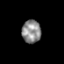
Tissue: prostate
Cell type: T cells
Senescence score: 0.2856
Nuclear area (px): 428
Mean DAPI intensity: 140.495